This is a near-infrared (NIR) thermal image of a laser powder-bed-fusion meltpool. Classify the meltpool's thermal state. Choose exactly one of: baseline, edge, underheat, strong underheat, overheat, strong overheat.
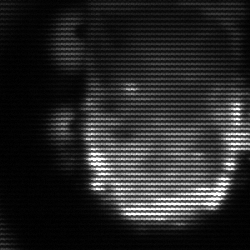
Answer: baseline